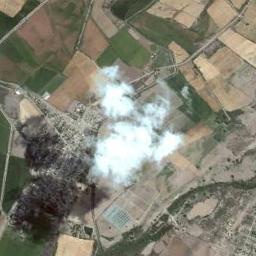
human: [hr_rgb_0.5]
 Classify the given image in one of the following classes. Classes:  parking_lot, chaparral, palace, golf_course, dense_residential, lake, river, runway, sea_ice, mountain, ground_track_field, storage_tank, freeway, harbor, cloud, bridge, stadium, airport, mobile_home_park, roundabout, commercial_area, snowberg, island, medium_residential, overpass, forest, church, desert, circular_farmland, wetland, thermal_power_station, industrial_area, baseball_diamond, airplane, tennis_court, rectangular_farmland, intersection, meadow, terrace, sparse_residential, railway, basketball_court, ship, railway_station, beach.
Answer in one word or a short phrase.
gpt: cloud